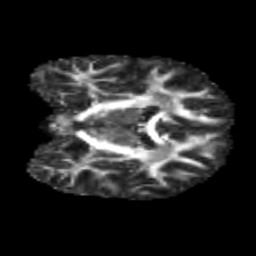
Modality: FA
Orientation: coronal
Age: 11
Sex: male
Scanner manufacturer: siemens
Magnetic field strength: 3 T
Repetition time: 3.8 s
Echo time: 0.07 s